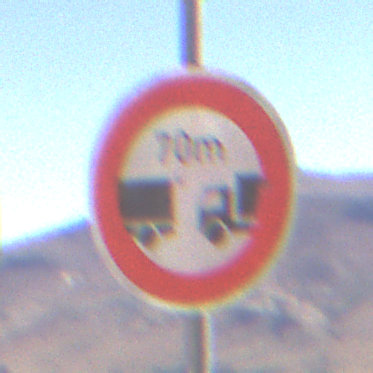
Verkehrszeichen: VerbotUnterschreitenMindestabstand
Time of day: Midday
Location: Outdoor (Nature)
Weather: Clear
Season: NotSpecified
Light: Natural